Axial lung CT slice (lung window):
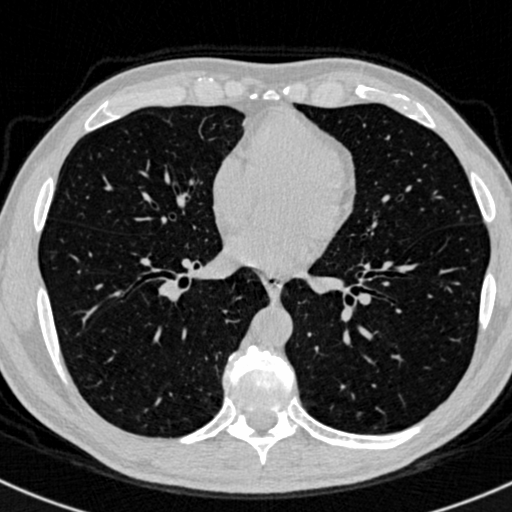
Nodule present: no